Field crop: maize
Growth stage: 2
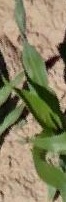
Species: maize